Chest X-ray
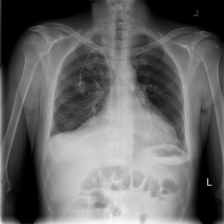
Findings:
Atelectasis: positive
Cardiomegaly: positive
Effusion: positive
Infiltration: negative
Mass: negative
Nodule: positive
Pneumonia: negative
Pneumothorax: negative
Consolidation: negative
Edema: negative
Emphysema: negative
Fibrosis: negative
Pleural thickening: positive
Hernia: negative